Brain MRI, t2w sequence, axial 2D slice.
Patient: age 37, sex F, weight 95 kg, height 1.95 m
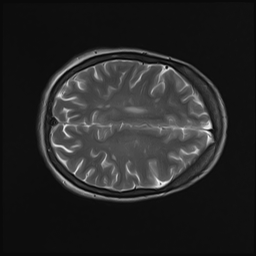